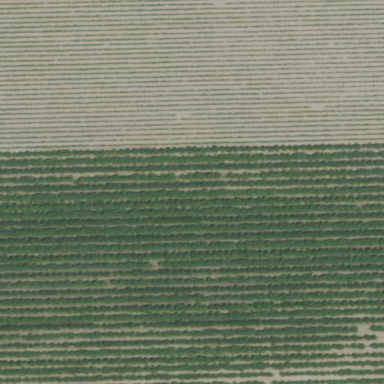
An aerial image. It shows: Vineyard where grapes are grown.